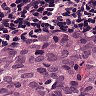
Metastatic tissue present: yes